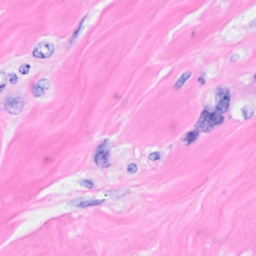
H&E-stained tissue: Breast